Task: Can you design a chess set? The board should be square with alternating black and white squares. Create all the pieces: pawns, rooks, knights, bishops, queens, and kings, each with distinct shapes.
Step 968:
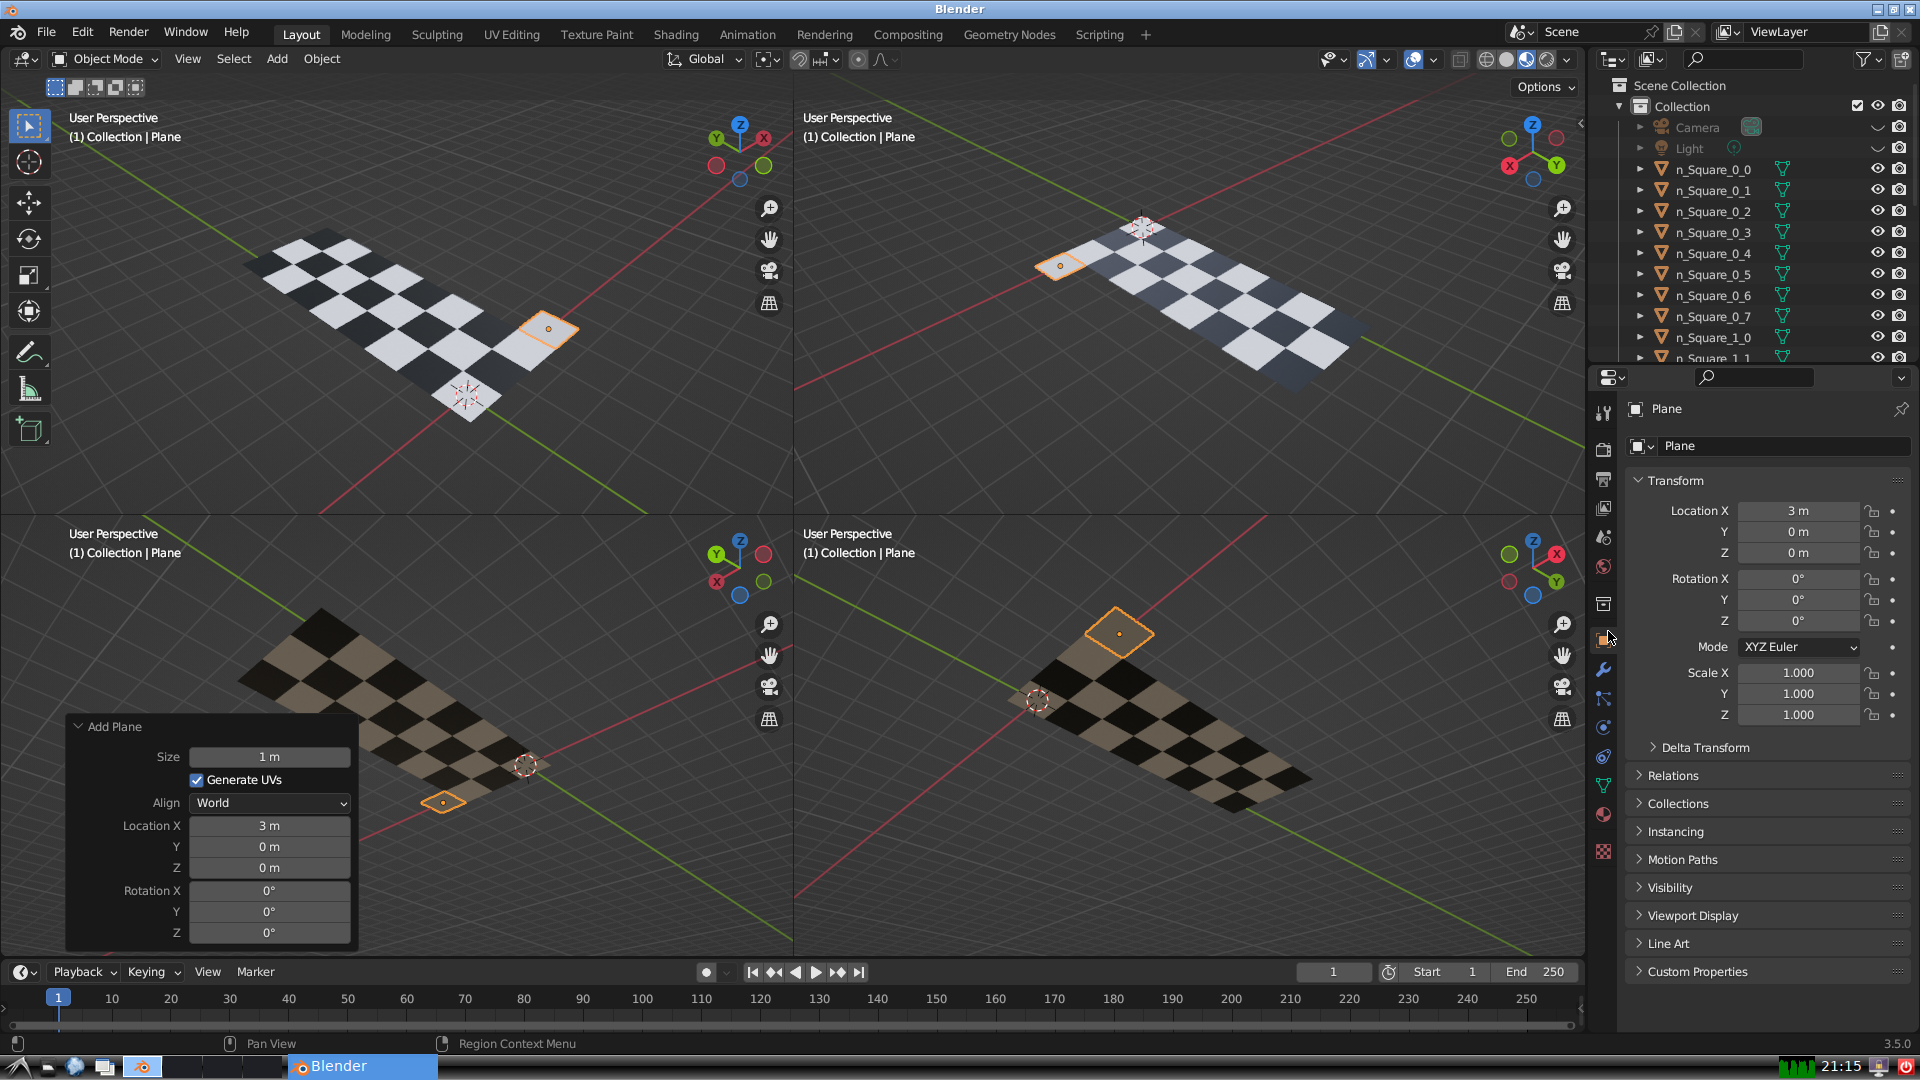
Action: {"mouse_move": [1732, 445]}